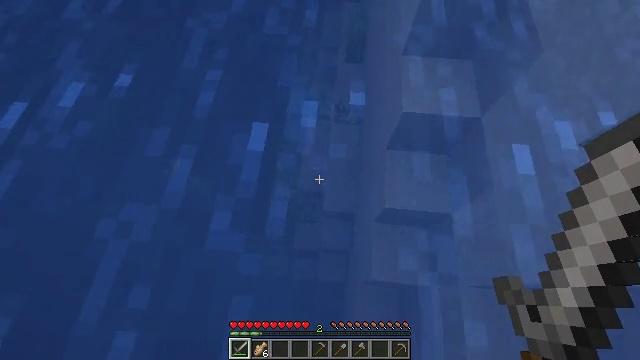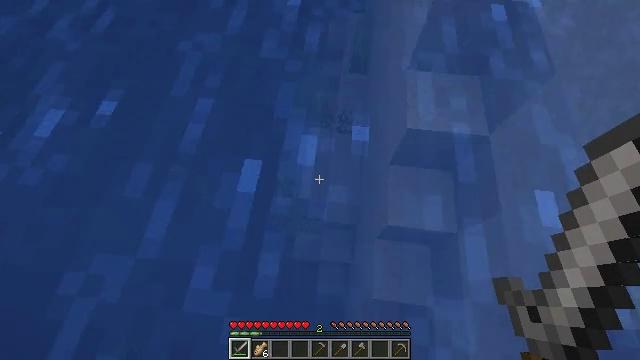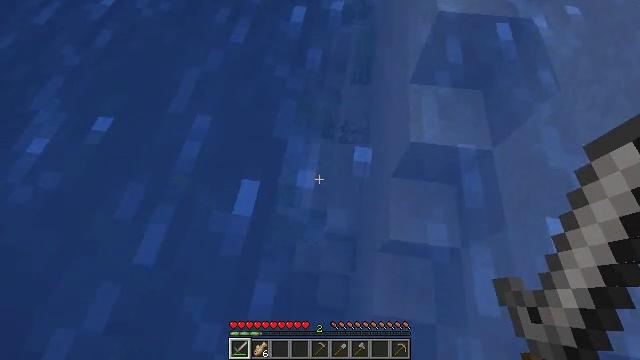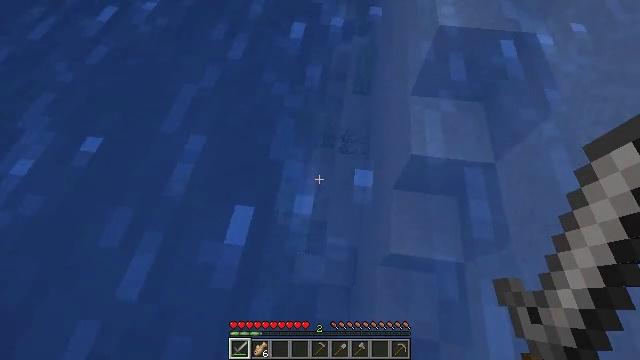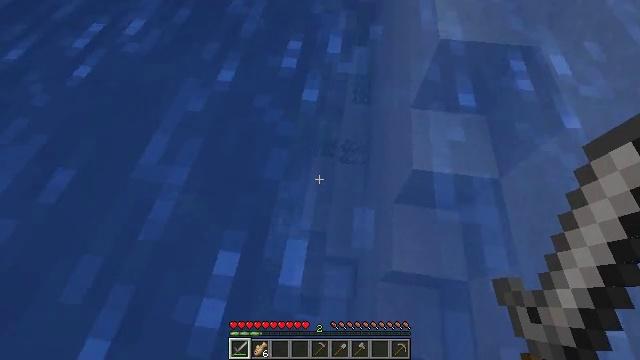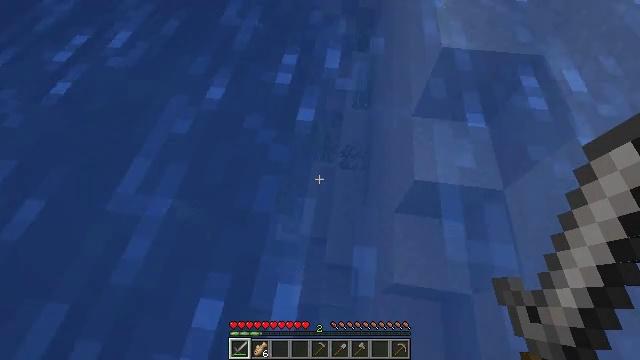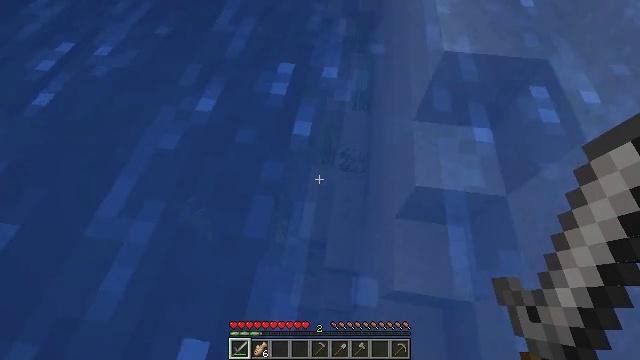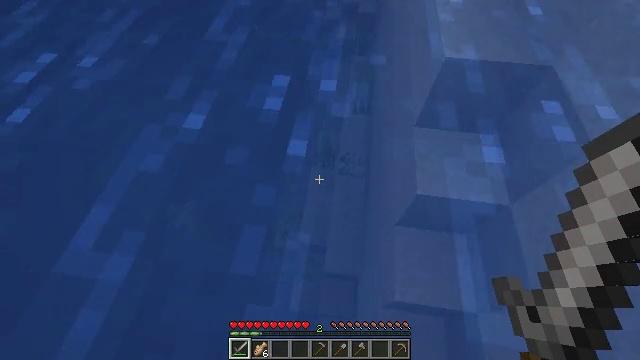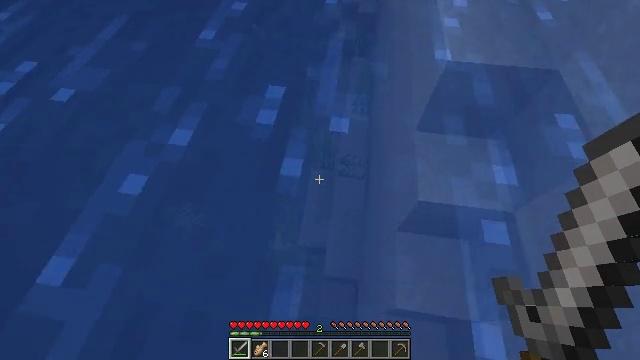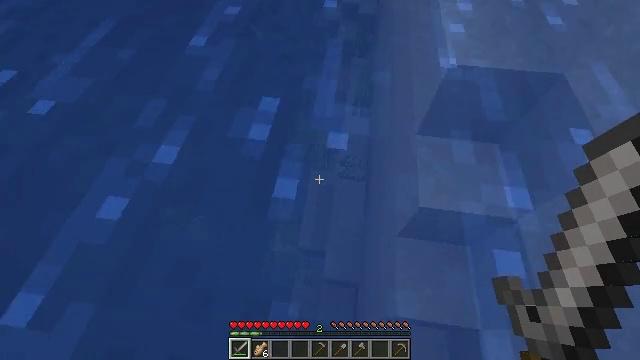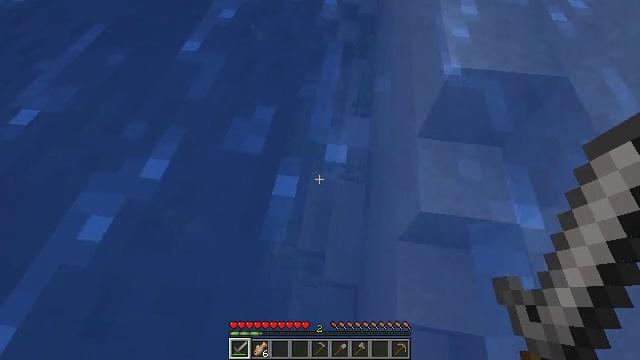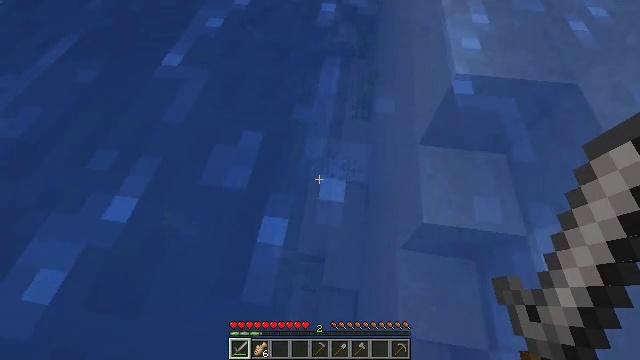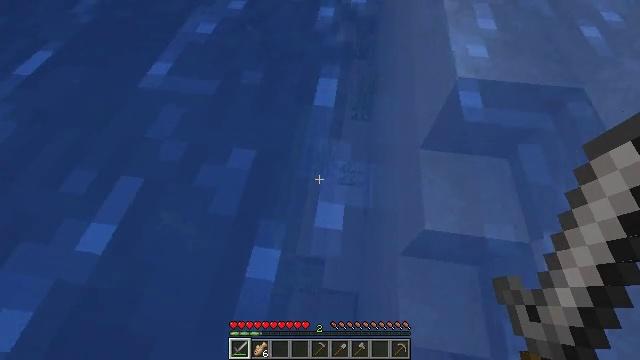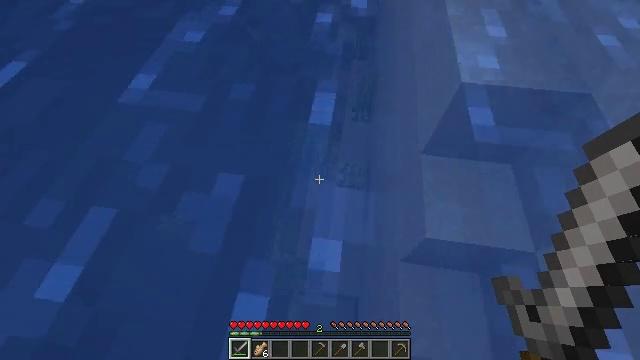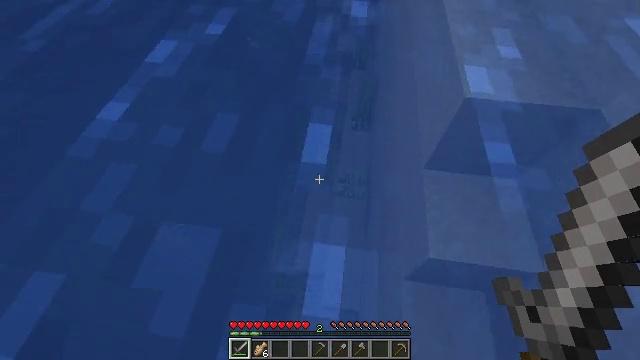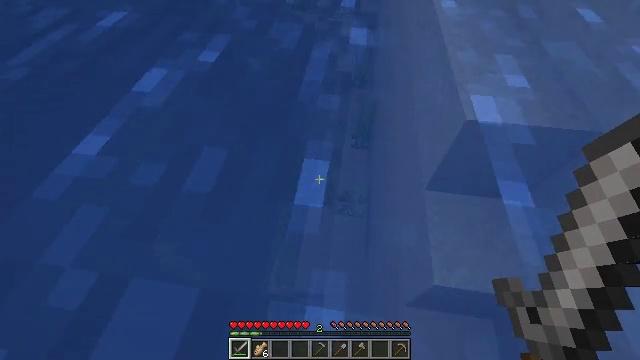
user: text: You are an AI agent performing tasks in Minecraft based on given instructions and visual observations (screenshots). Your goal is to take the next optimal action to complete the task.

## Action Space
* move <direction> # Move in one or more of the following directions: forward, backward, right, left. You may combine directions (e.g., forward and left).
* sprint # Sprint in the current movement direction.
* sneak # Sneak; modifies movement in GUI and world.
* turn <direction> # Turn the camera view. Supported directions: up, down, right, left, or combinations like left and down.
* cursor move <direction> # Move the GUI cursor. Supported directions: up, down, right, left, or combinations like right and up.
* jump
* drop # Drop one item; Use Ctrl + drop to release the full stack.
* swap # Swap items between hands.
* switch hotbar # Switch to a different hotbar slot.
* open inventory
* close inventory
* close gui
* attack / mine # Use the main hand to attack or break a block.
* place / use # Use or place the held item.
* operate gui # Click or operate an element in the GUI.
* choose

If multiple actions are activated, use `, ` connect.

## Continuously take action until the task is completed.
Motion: motion action
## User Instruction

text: Hunt a cod.
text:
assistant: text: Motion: move forward, turn left and up
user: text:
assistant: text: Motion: move forward, turn up
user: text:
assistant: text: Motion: move forward, turn up
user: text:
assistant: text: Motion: move forward, turn up
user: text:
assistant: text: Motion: move forward
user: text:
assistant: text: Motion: move forward
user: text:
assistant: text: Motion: move forward
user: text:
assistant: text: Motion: move forward, sprint
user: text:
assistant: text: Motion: move forward, sprint
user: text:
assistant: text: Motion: move forward, sprint
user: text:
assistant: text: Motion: move forward, sprint
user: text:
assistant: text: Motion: move forward, sprint
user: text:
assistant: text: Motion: move forward, sprint
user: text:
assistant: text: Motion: move forward, sprint, turn up
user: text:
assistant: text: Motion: move forward, sprint, turn up
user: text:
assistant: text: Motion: move forward, sprint, turn up
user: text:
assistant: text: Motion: move forward, sprint
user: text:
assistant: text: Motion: move forward, sprint, turn up
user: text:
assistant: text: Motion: move forward, sprint, turn up
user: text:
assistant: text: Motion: move forward, sprint, turn up
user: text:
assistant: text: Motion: move forward
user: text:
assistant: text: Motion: move forward
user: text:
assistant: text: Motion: move forward
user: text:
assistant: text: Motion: move forward, turn up
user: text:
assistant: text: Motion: move forward, turn up
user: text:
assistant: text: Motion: move forward, sprint, turn up
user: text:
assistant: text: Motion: move forward, sprint
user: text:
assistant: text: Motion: move forward, sprint
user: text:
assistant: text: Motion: move forward, sprint, turn up
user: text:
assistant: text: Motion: move forward, sprint, turn up